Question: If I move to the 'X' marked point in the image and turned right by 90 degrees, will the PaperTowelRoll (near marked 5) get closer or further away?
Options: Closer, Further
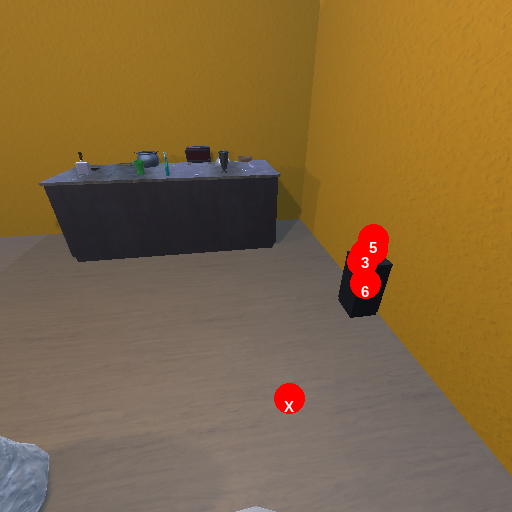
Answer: Closer